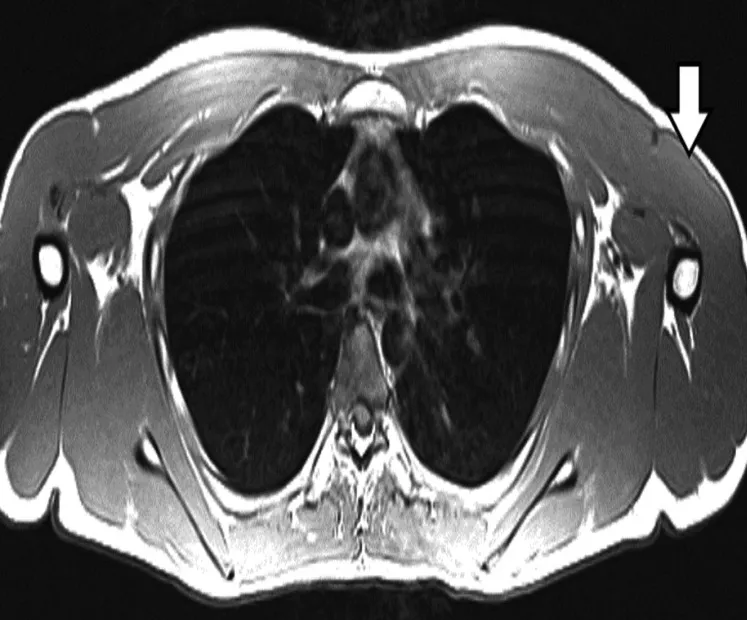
Axial pectoral MRI showing the contralateral (left) side with intact tendon and bony fragment adjacent to the right biceps with no tendinous attachment to the humerus.
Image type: radiology (mri)